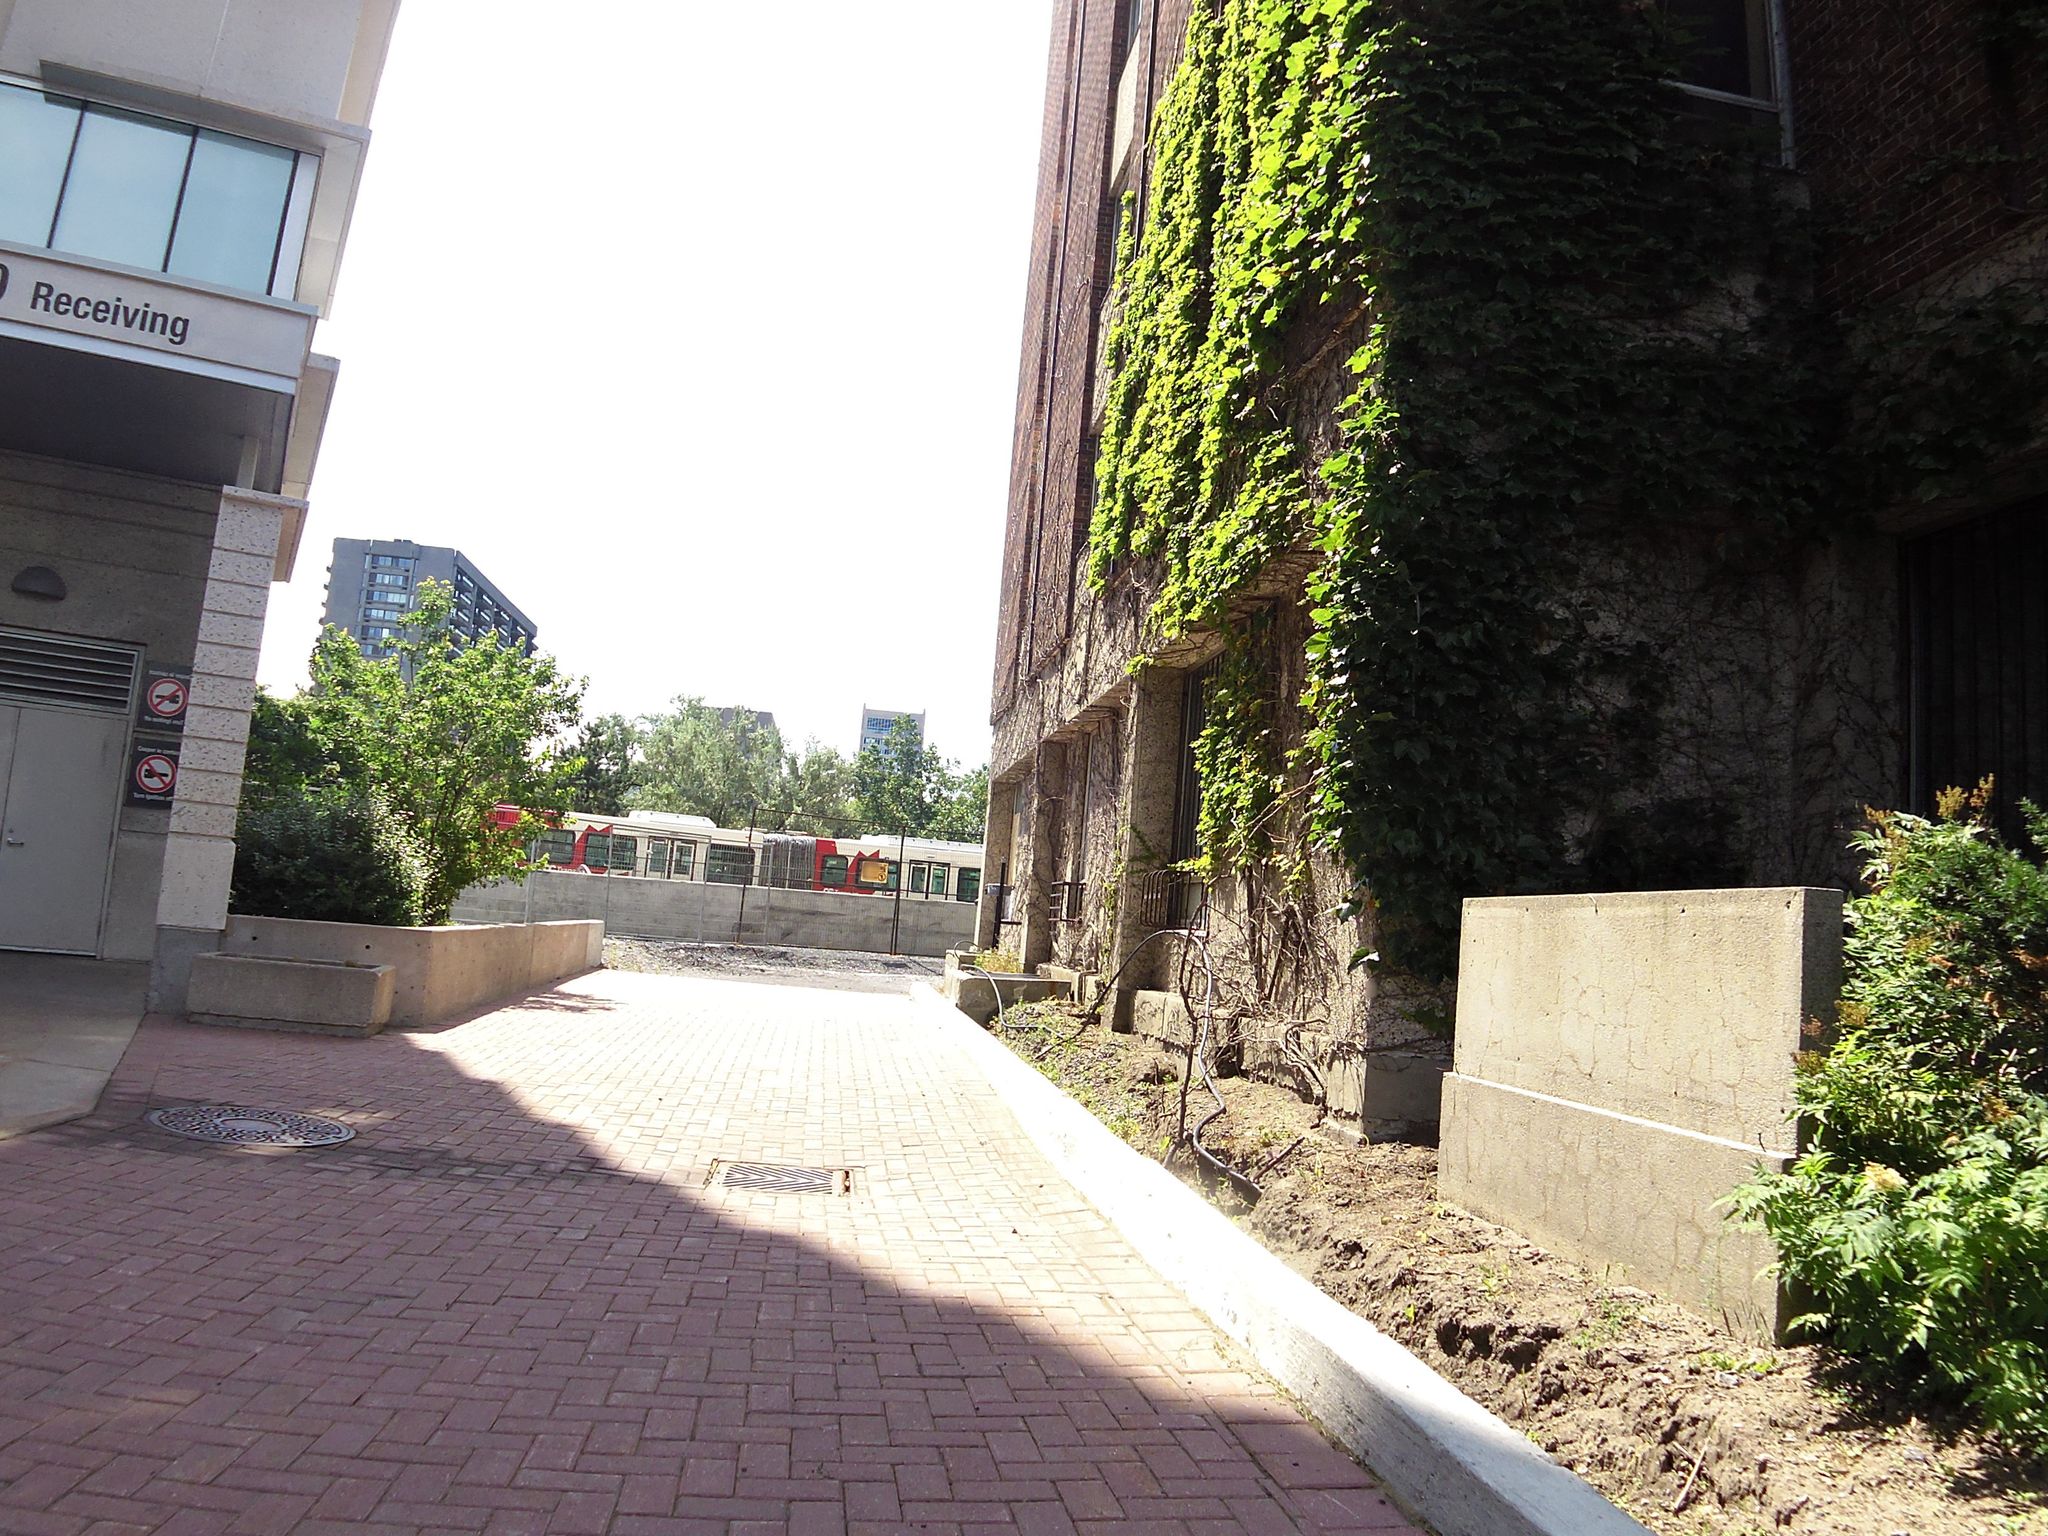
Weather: clear
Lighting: day
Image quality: good
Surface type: walking surface
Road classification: pedestrian, path
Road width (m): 3, 5
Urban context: urban centre
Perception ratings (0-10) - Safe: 5.47, Lively: 8.5, Beautiful: 8.28, Boring: 6.53, Depressing: 1.26, Wealthy: 6.72